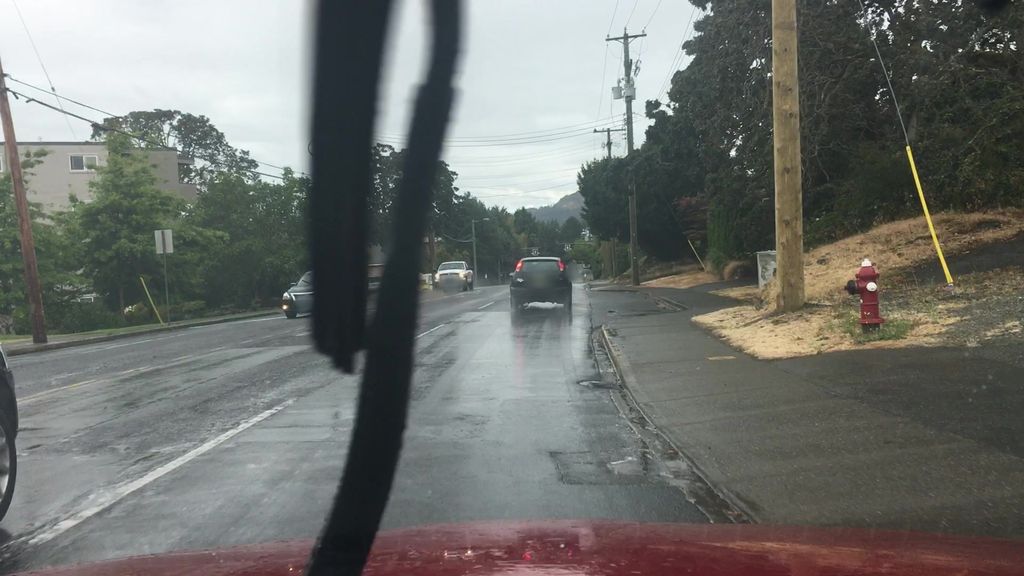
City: victoria